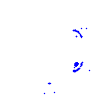
Particle: pion